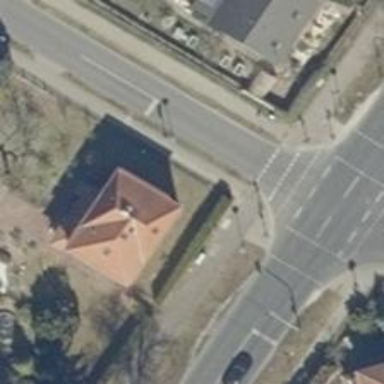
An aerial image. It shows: Sidewalk.